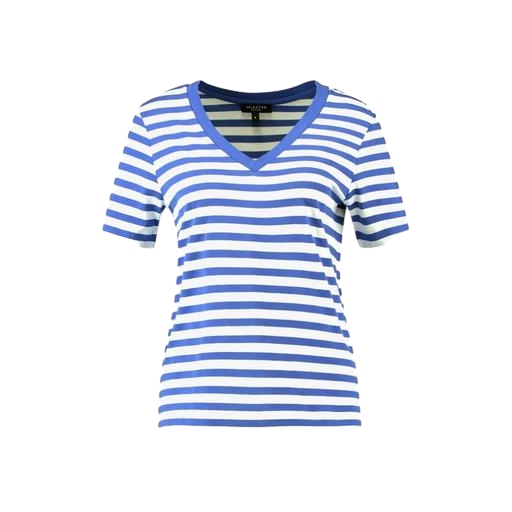
blue short-sleeved striped t-shirt, blue v-neck t-shirt only macy, blue t-shirt only macy, white background